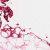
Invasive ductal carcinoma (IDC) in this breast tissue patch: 0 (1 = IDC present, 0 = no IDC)